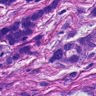
Metastatic tissue present: yes